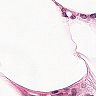
Metastatic tissue present: no